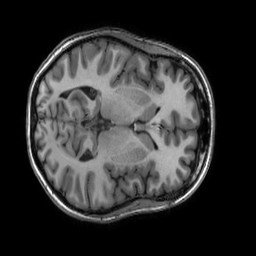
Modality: T1w
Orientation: axial
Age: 22
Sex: female
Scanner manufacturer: ge
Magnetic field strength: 3 T
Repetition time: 0.00878 s
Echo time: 0.003796 s